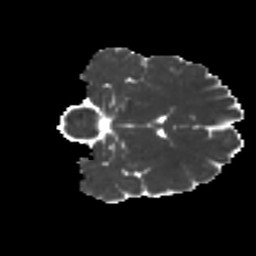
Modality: MD
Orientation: coronal
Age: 30
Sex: male
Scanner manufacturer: ge
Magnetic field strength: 3 T
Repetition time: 7.8 s
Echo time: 0.0607 s